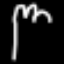
Label: fork